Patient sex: F
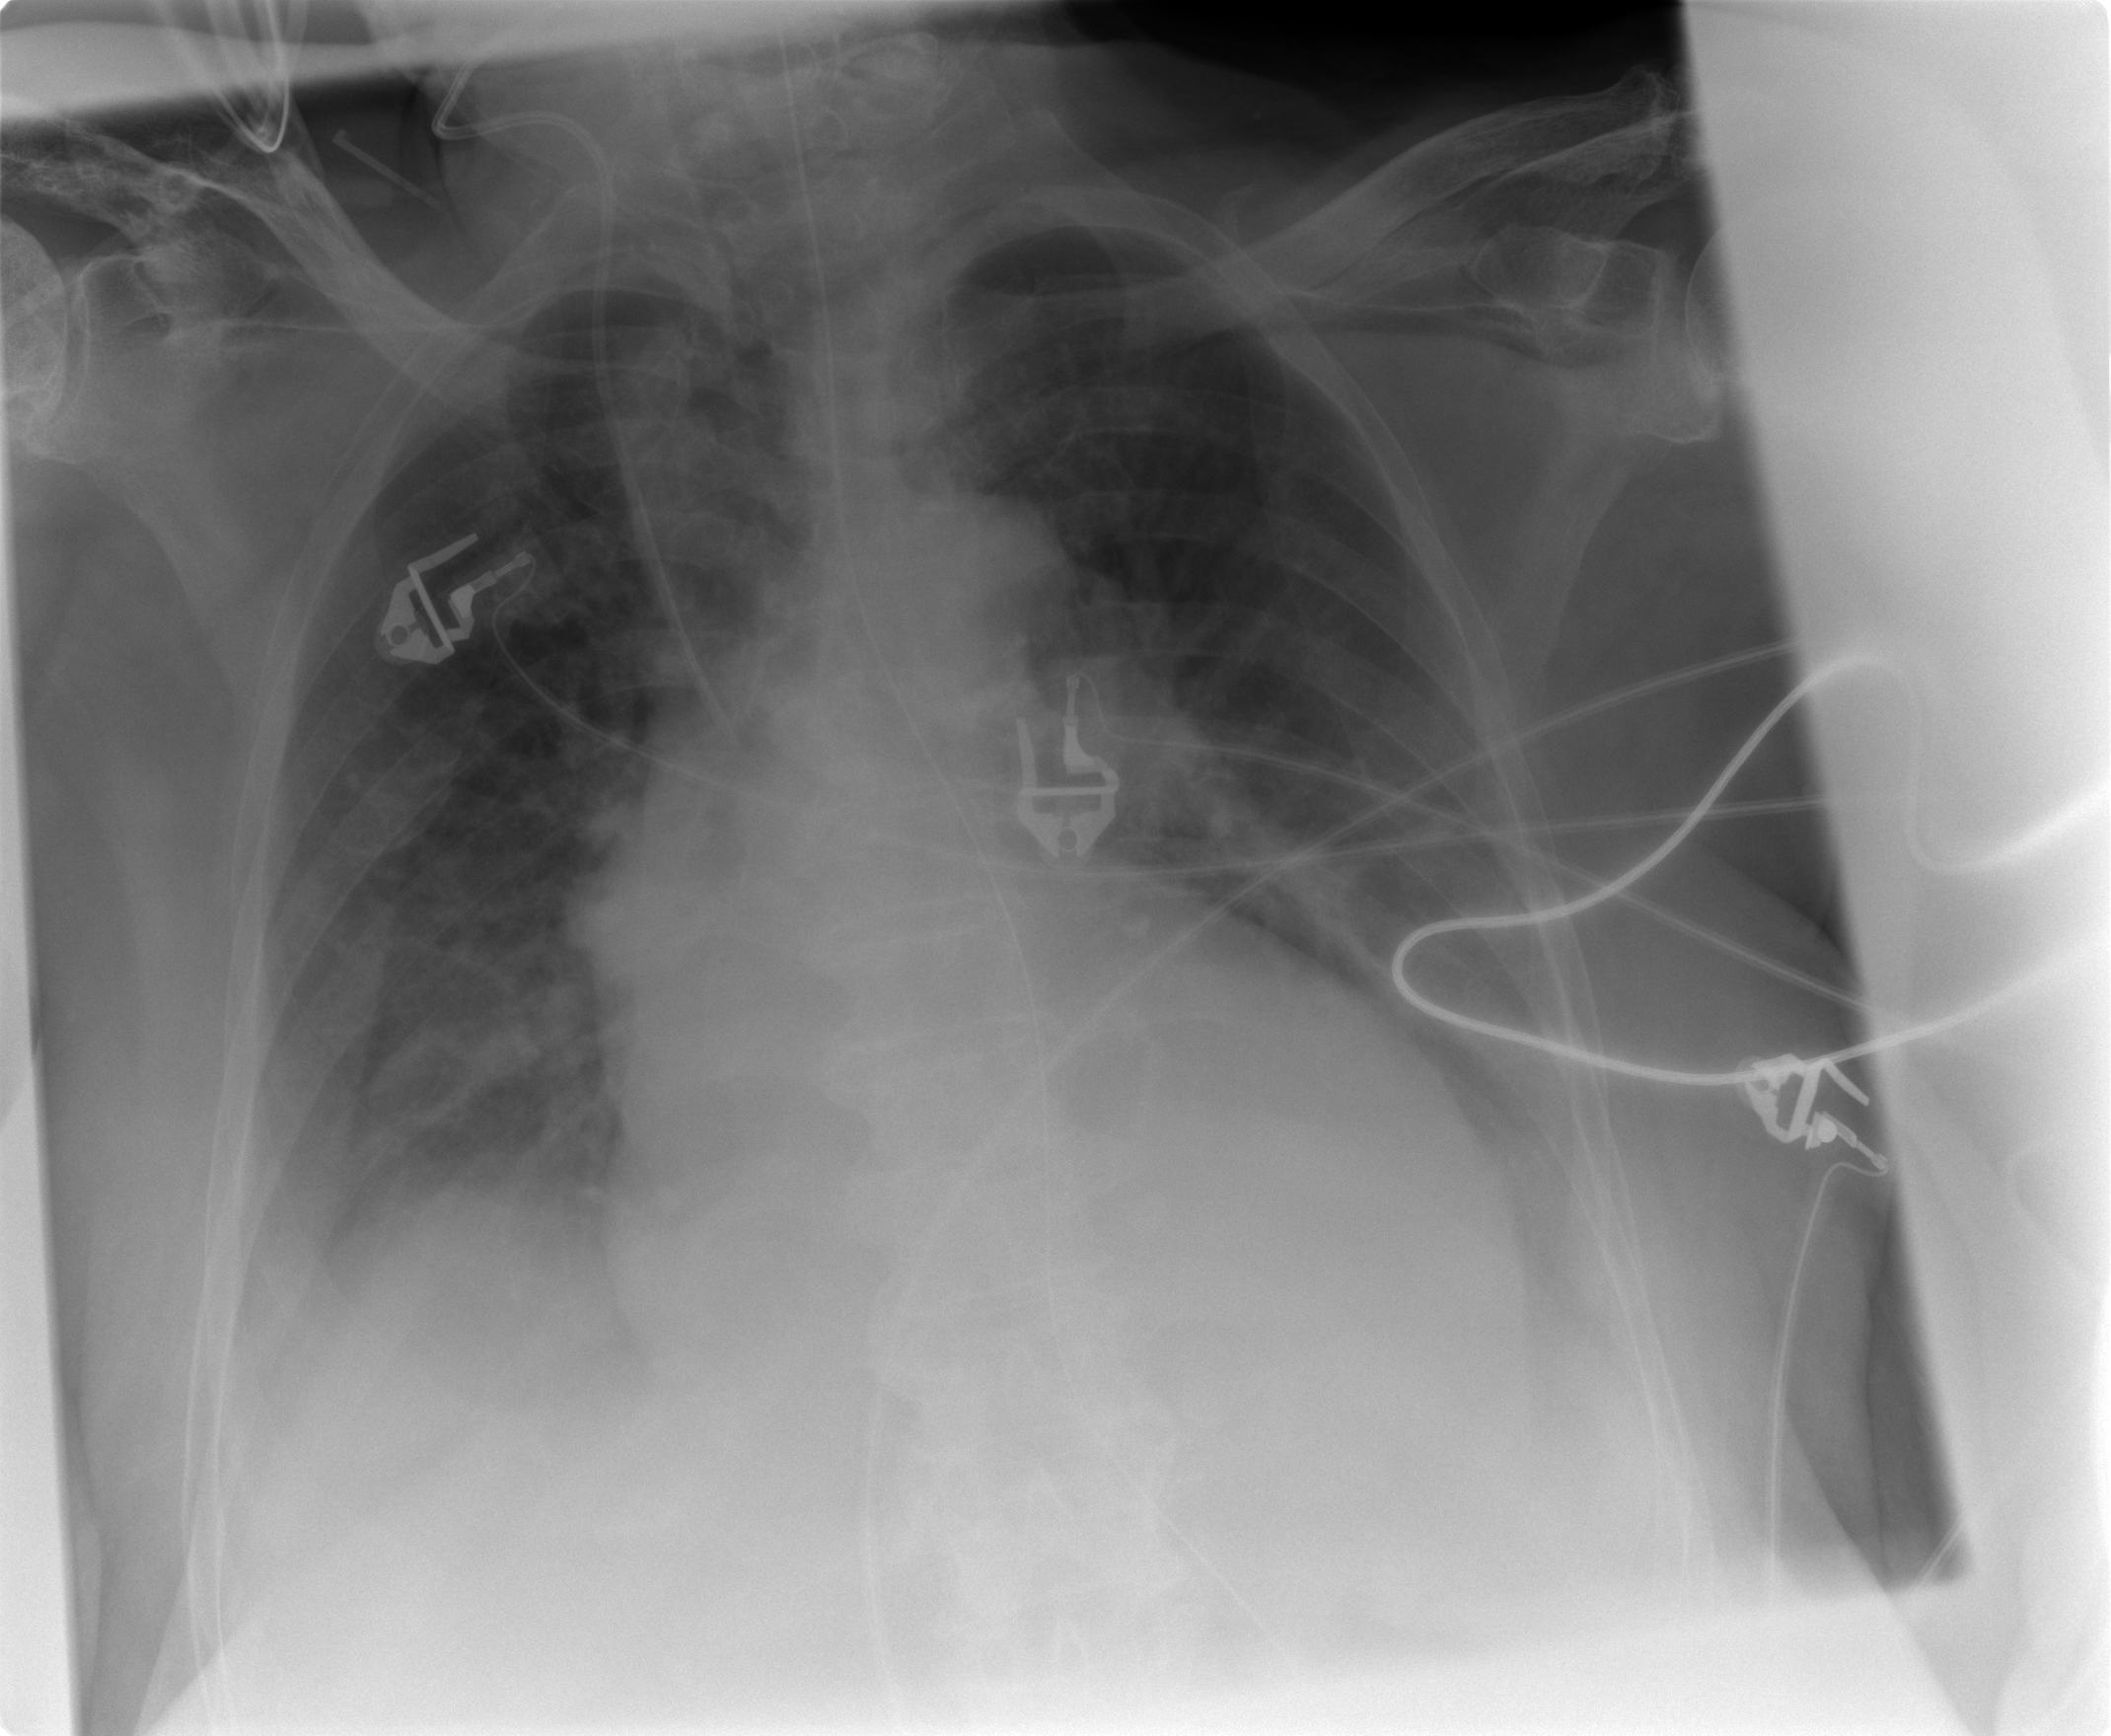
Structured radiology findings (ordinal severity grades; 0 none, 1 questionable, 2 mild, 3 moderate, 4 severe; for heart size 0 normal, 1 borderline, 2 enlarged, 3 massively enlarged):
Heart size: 2
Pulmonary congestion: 2
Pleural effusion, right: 1
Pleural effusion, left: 1
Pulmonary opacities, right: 1
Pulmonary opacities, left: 0
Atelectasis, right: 2
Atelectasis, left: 2